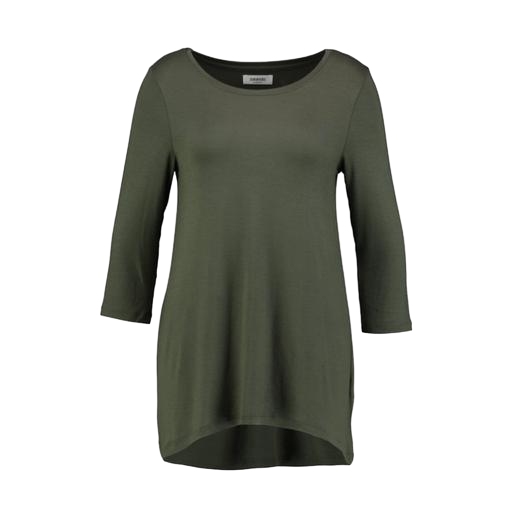
green three-quarter-sleeve top only macy, long green tshirt, high-low hem t-shirt, white background